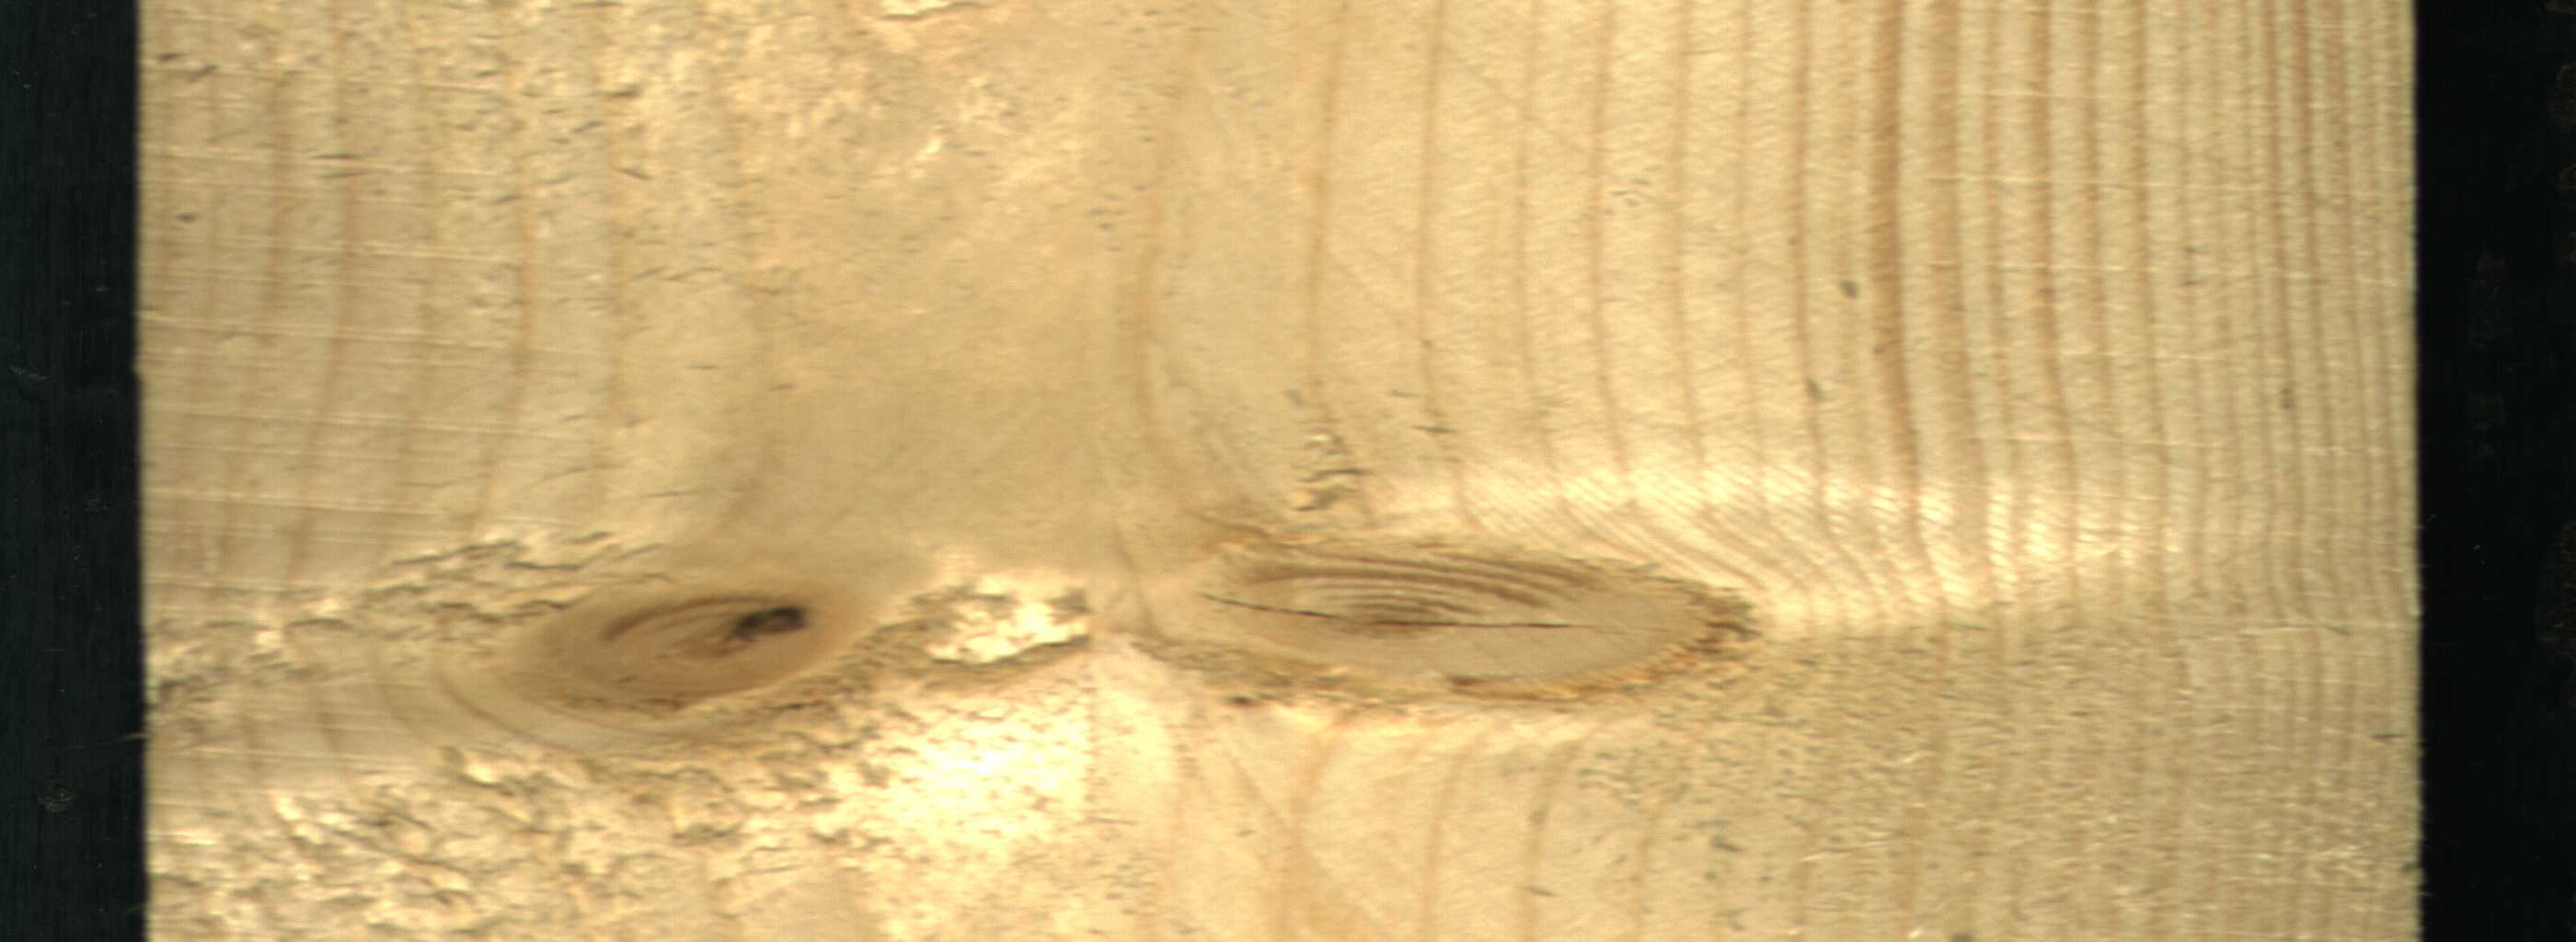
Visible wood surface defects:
knot_with_crack
Live_Knot